Aerial crown-view tile of a tropical tree (Barro Colorado Island, Panama), acquired 20250616:
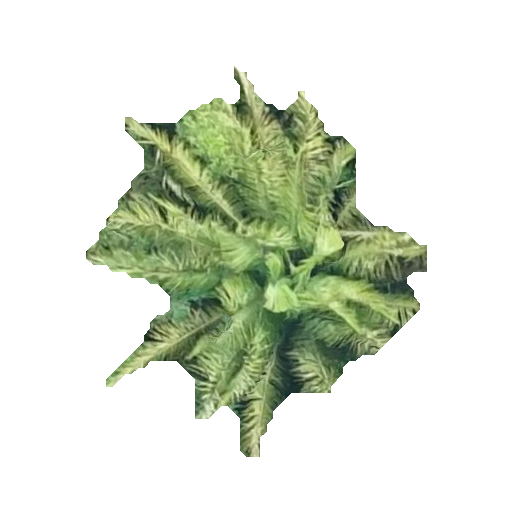
Species: Oenocarpus mapora
GBIF accepted scientific name: Oenocarpus mapora
Crown area: 102.024 m²